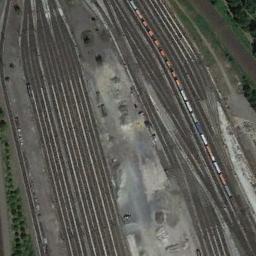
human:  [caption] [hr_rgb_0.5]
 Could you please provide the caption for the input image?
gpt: These railways have a train on the track .

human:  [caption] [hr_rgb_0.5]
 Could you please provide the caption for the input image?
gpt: There are some trains on the railway .

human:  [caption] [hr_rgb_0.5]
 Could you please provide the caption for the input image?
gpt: There is a train on the railway .

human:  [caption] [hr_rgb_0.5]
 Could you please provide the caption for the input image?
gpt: There are trees and cars on both sides of the railway .

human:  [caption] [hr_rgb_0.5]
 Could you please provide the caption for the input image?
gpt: A train on the railway with some lanes .